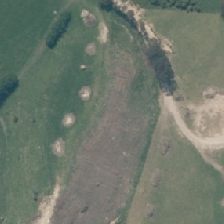
Land cover: harvested_forest